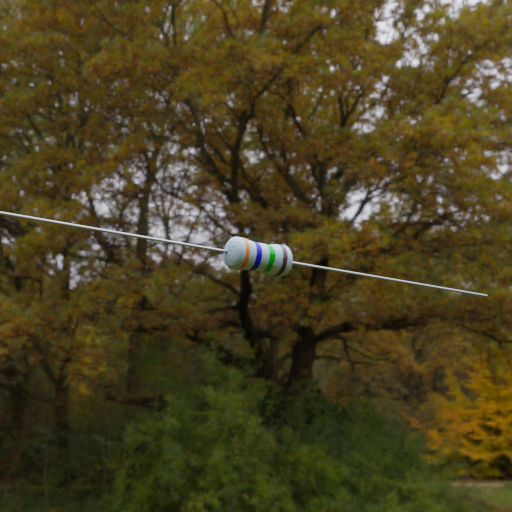
Resistor colour bands (in order): orange, blue, green, brown